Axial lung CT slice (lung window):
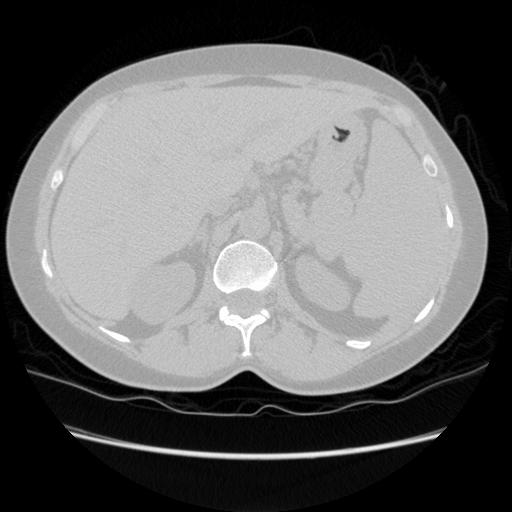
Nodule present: no